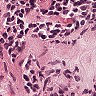
Metastatic tissue present: no